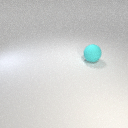
large cyan rubber sphere